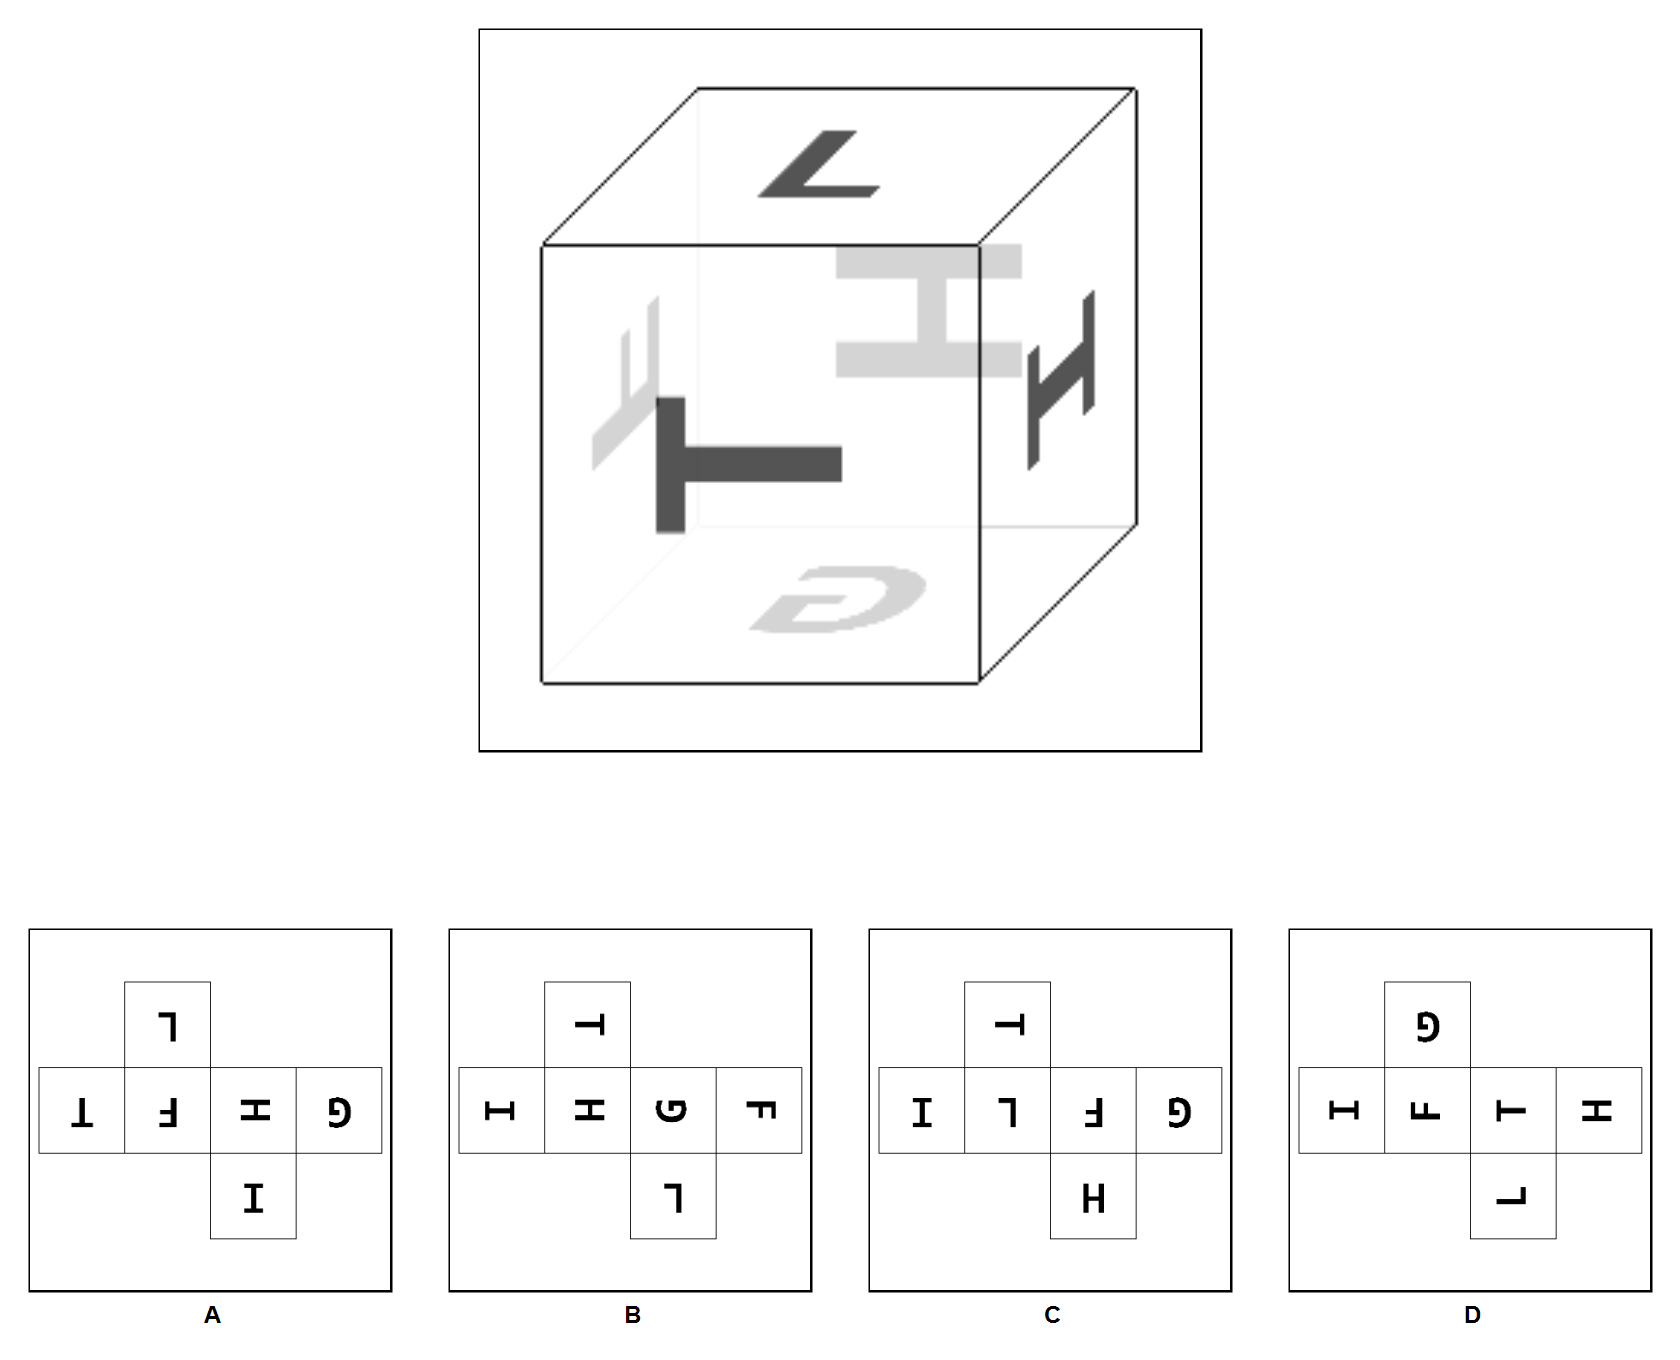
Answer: C